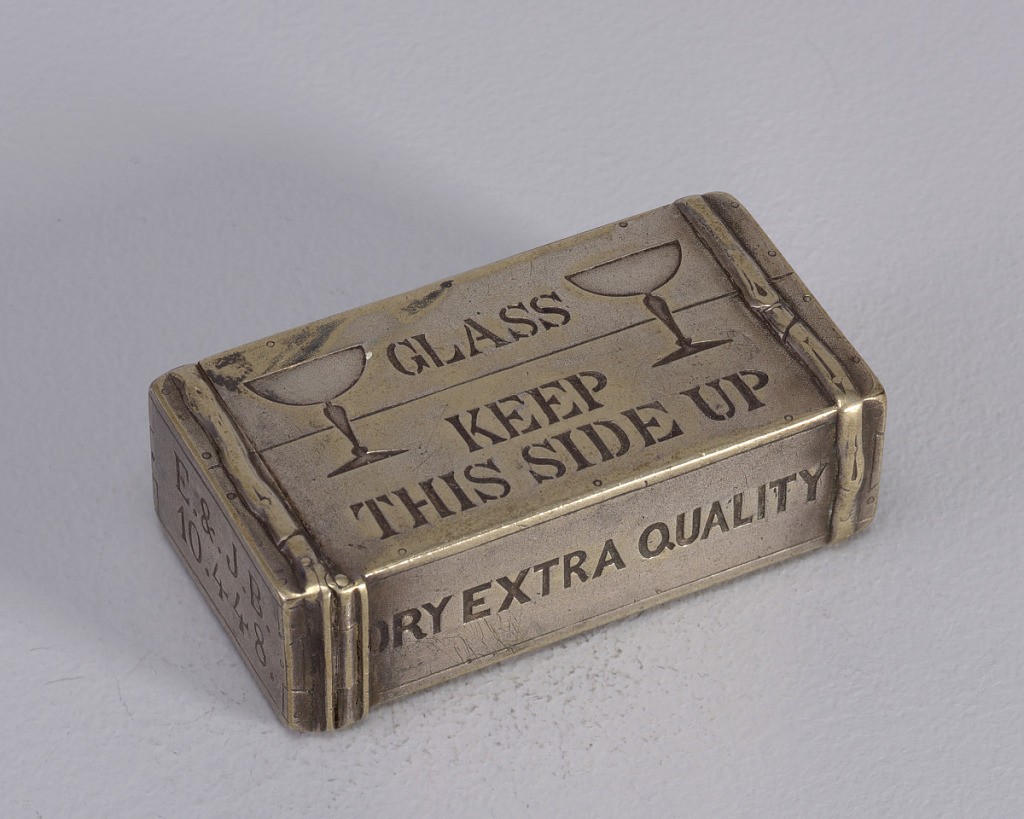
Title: Bollinger Champagne Crate
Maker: Tiffany & Company, American, established 1853
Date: late 19th century
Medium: Plated metal
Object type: Matchsafe
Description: Rectangular, in the shape of a wooden crate, featuring incised decoration of 2 champagne glasses on front, inscribed "Glass, Keep This Side Up," on top, long side inscribed "Bollinger," on bottom long side, inscribed "Dry Extra Quality," on left side "E. &. J. B., 10.448," on right side incised anchor with "R.B. & C" at center and larger "P." at lower, right-hand corner. Crate has simulated straps wrapped around each end and small incised marks resembling nail-heads on edges of sides. Lid hinged on left side. Striker on underside of box.